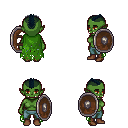
a pixel art fantasy rpg character, female body template, orc, green skin, green tattered cape, teal pants, raven short mohawk hairstyle, bracelets, brown shoes, shield, four views (front, back, left, right), 2x2 character sprite sheet, small pixel art, hard edges, no anti-aliasing